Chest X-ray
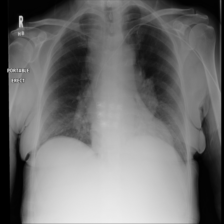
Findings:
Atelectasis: negative
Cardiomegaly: negative
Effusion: negative
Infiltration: negative
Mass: positive
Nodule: negative
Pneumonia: negative
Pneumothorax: negative
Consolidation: negative
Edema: negative
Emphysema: negative
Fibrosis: negative
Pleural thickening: negative
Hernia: negative